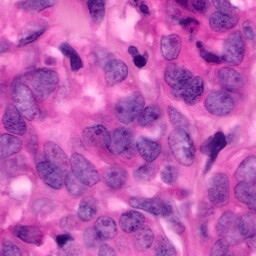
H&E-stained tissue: Pancreatic